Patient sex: F
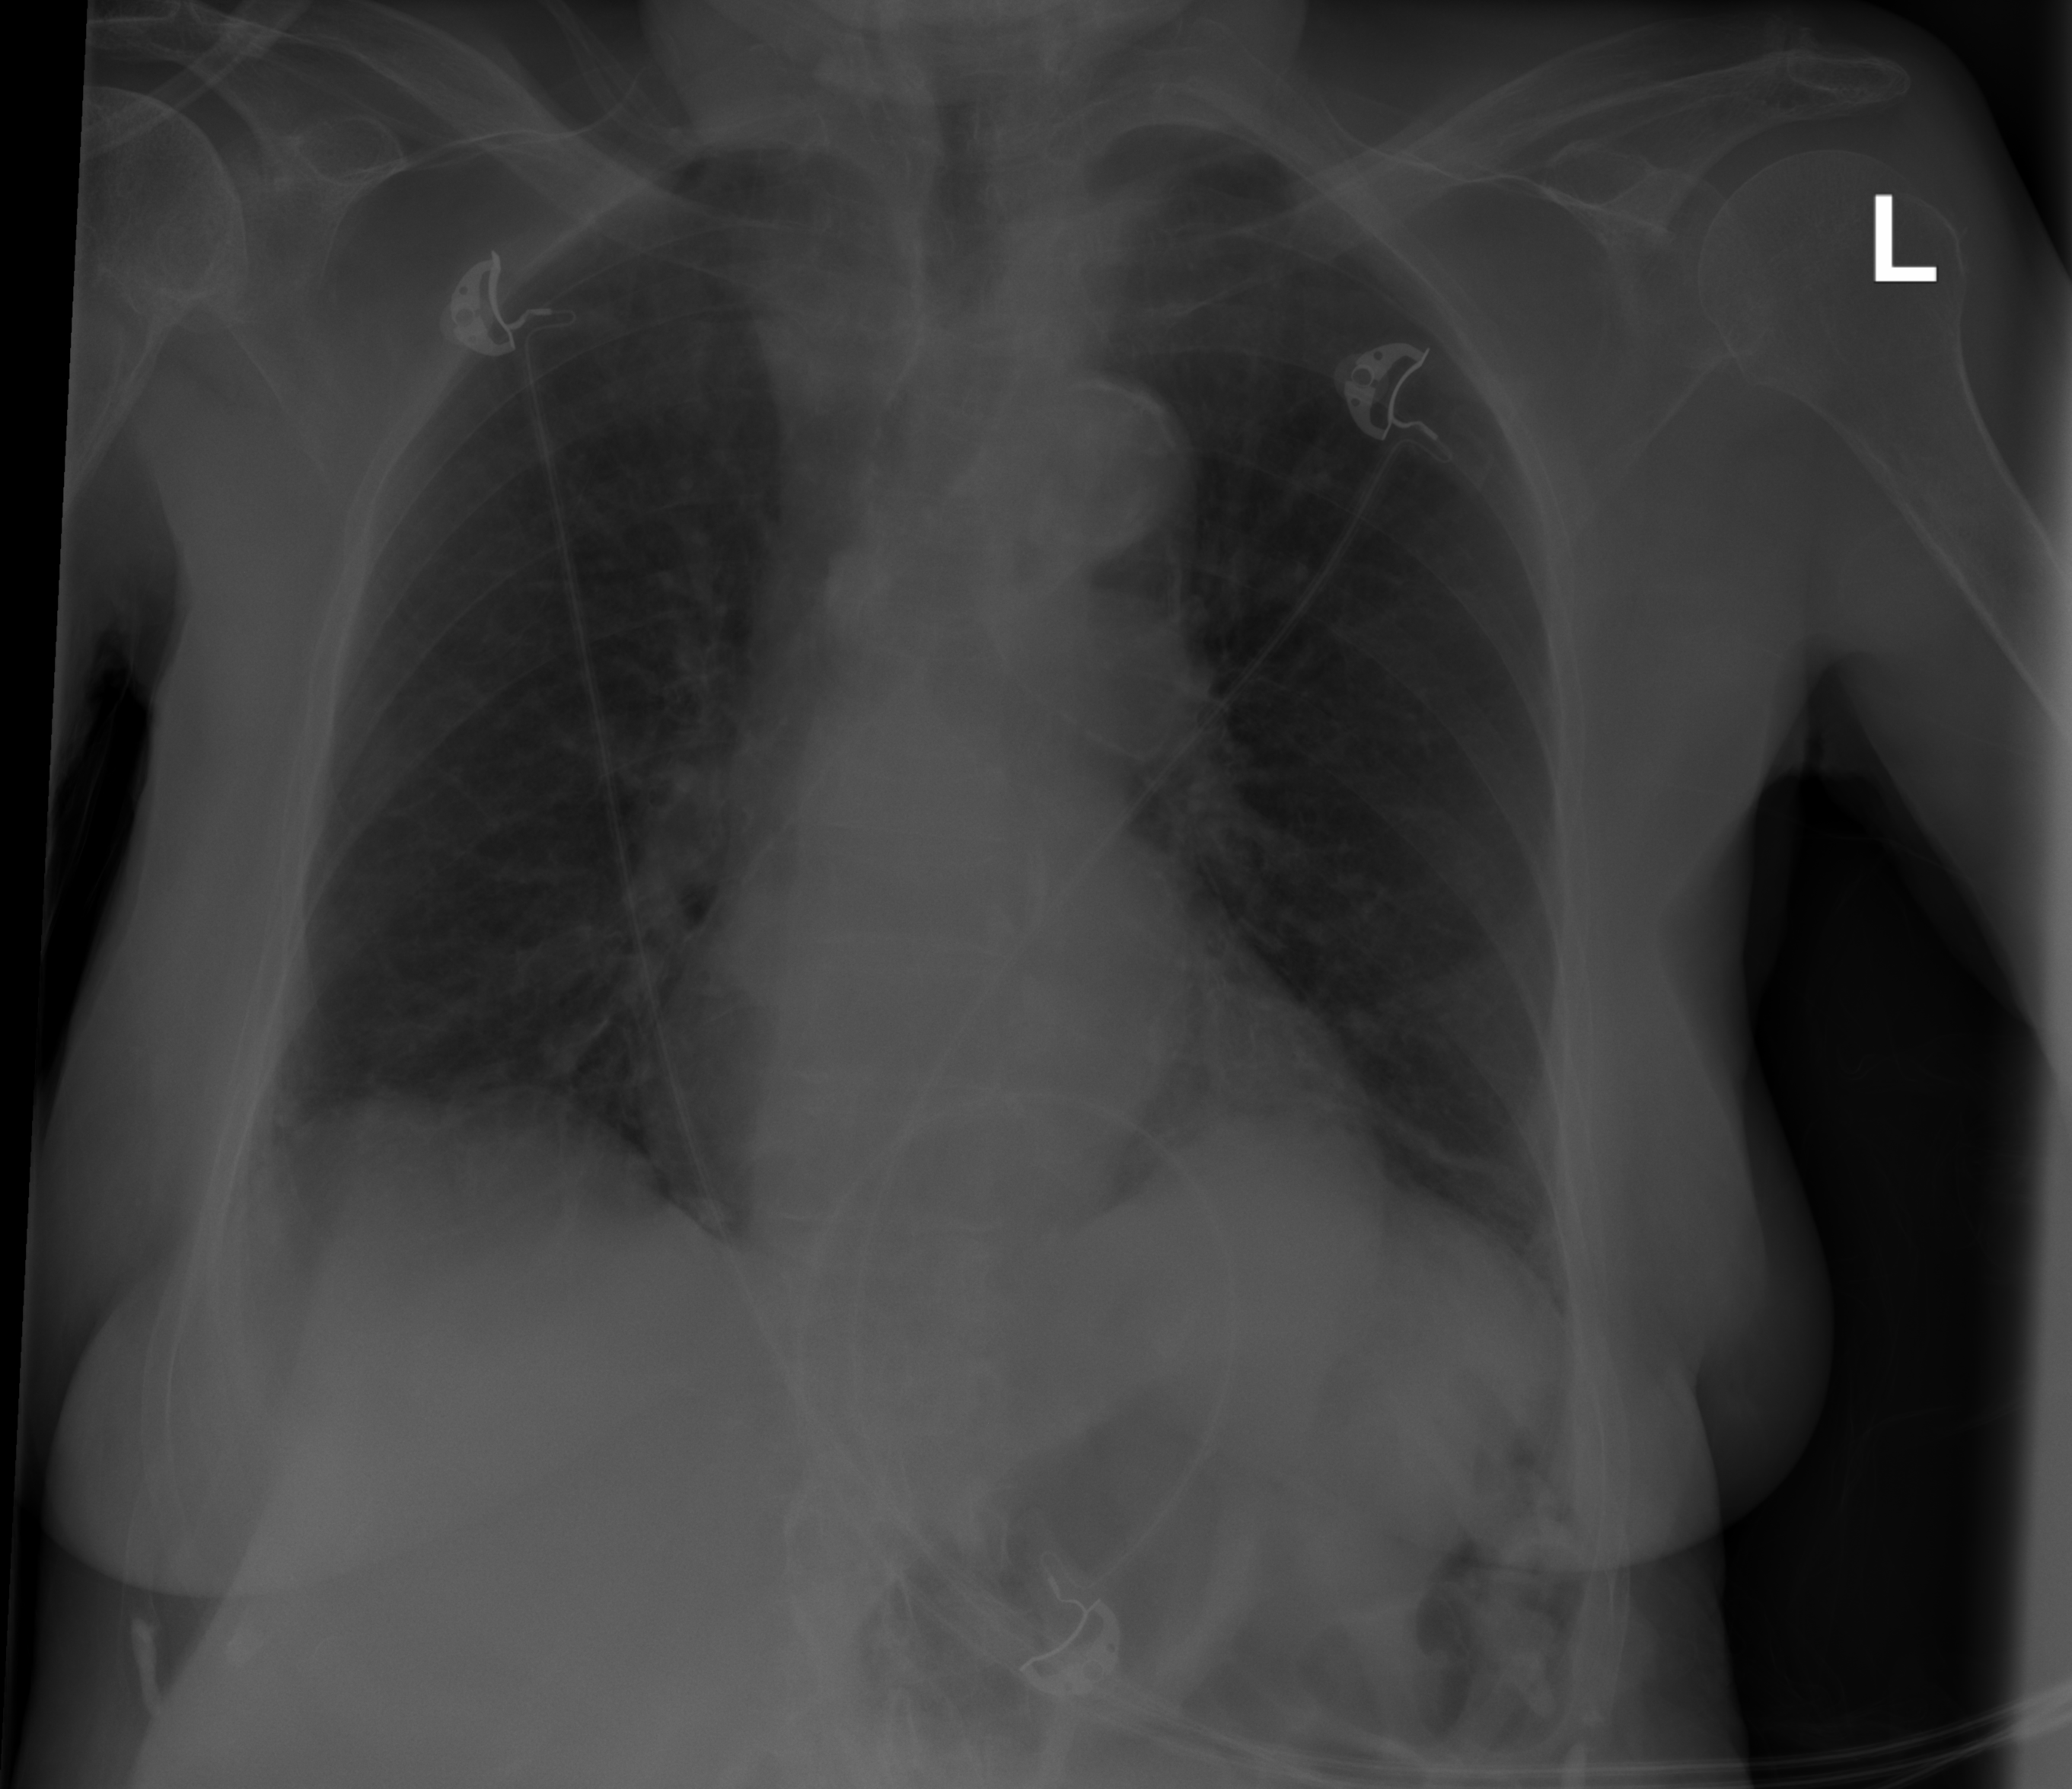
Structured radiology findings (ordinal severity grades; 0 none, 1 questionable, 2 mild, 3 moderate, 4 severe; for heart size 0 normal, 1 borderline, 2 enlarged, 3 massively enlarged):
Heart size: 0
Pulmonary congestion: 0
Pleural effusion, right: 0
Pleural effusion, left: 0
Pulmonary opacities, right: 0
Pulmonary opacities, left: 0
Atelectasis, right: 2
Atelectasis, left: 2